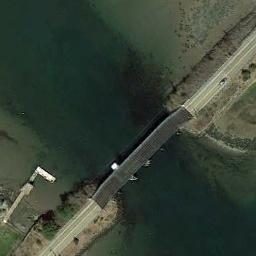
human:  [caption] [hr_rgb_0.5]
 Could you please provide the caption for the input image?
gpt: A bridge is over the river between the bare land .

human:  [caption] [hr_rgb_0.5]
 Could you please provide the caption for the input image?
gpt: A bridge built on a dark green river .

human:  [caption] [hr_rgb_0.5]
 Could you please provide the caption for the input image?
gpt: A bridge connecting the land on both sides of the turquoise river .

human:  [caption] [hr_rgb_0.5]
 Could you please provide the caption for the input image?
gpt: Both sides of the river are bare land .

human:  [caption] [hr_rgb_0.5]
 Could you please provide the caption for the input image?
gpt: Many green plants are around the bridge .